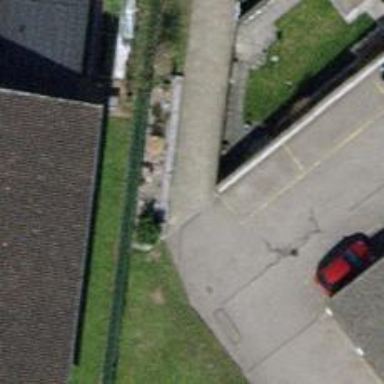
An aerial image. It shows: Footway made of paving stones.